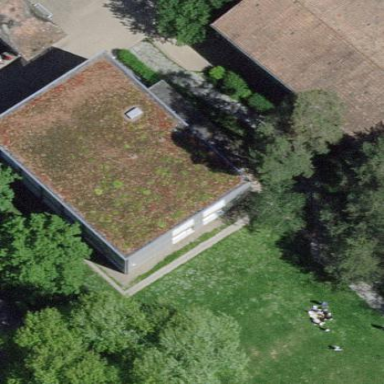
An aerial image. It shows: School building.